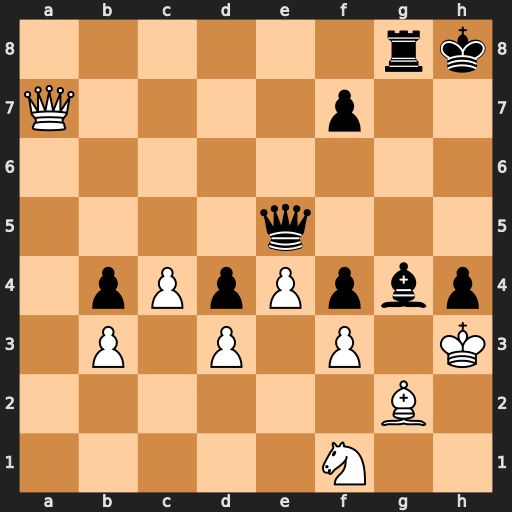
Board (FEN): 6rk/Q4p2/8/4q3/1pPpPpbp/1P1P1P1K/6B1/5N2
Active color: w
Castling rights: -
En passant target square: -
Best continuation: fxg4 f3 Bxf3